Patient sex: M
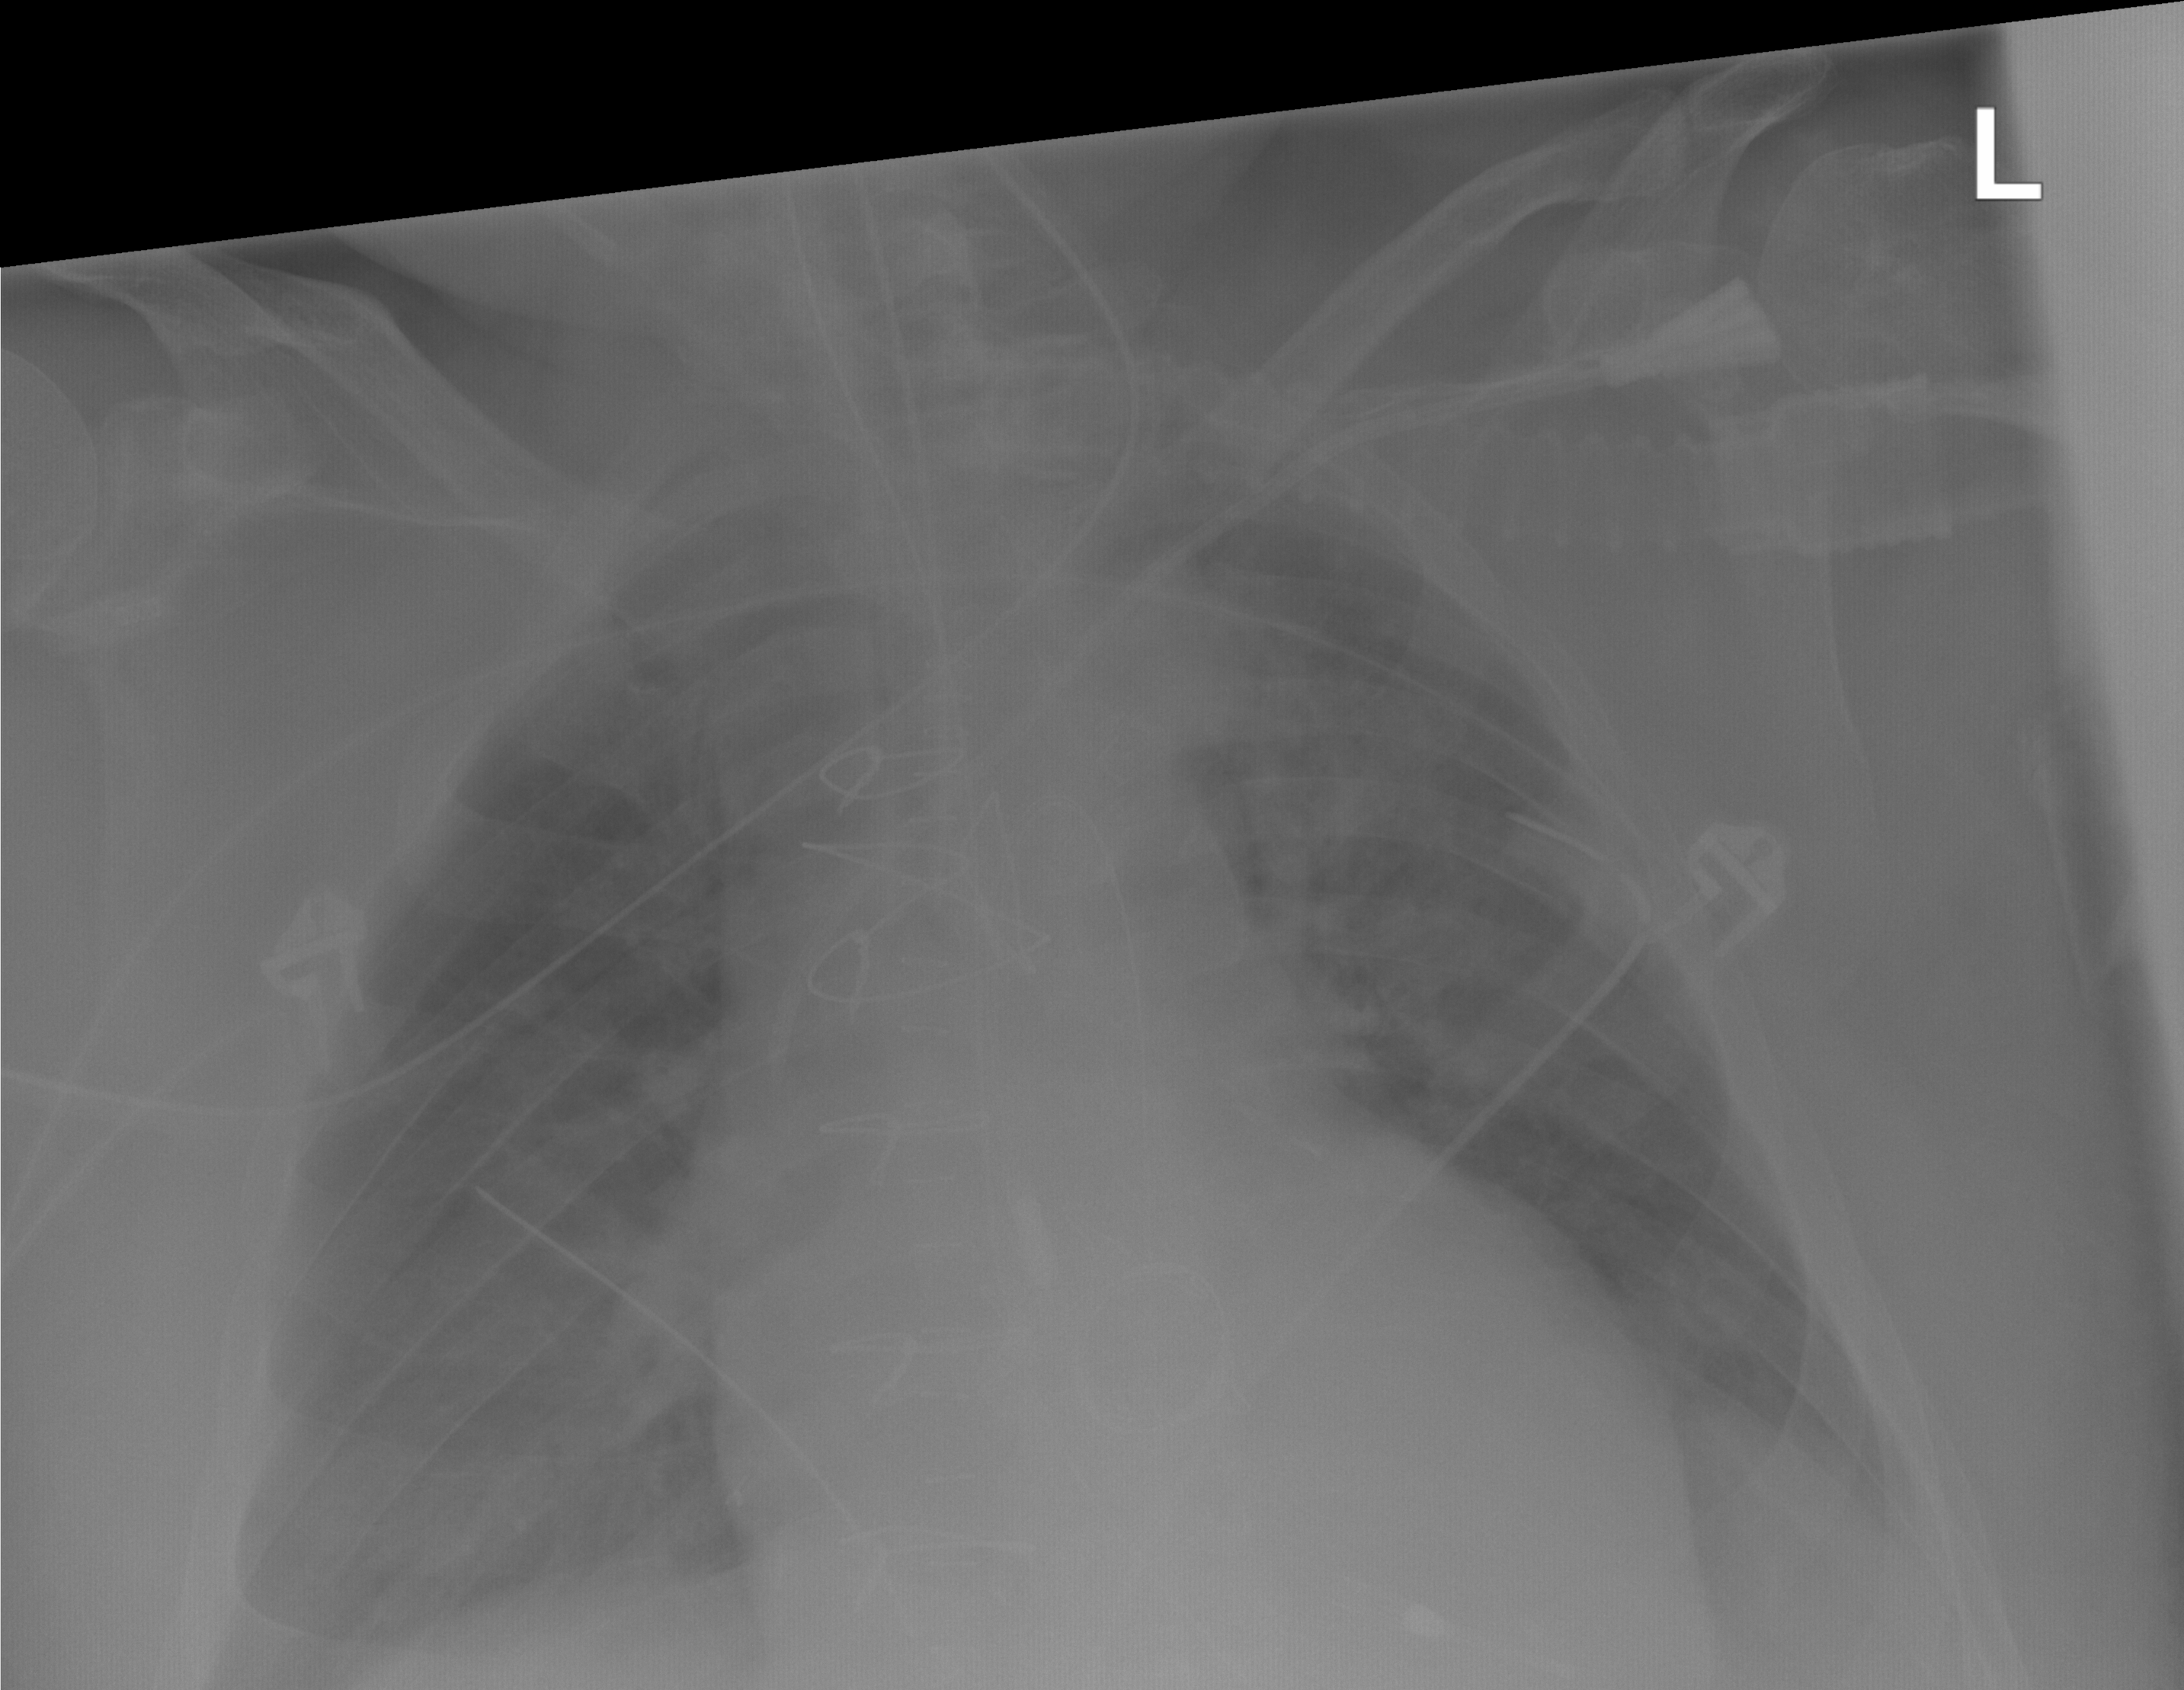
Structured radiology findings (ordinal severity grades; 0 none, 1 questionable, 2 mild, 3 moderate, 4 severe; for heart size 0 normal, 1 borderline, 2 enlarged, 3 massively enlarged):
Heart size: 0
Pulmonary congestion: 0
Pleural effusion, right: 0
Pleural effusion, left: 1
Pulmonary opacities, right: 0
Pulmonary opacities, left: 0
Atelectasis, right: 1
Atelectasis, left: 1